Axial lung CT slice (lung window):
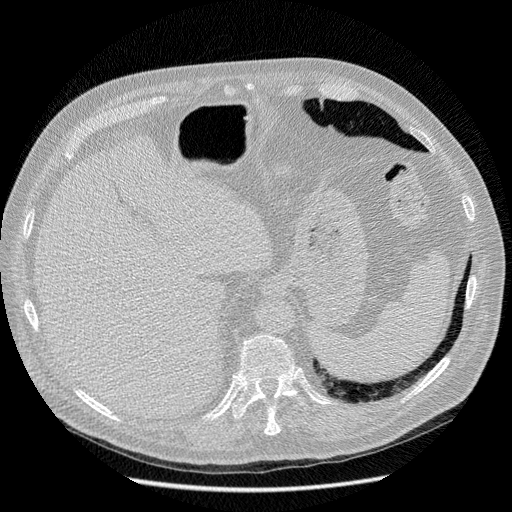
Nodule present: no